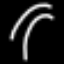
Label: palm tree